Question: I am somewhat new to android and I am setting up my view perspectives (that i am fairly anal about). I want to have logcat showing on my normal editing perspective.
But I go into Window>Show View>Other Views.. select android and logcat. And the window does not show up. Sometimes it grayed out.
If I switch to the DDMS perspective it shows up just fine.
What am I doing wrong?
thanks!

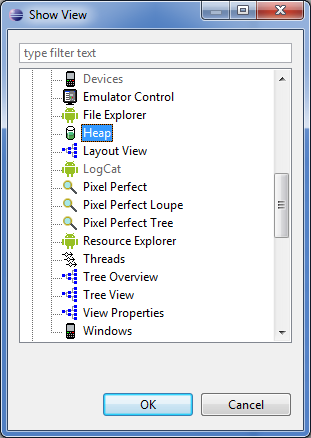
Answer: Try the following in eclipse.
Windows->close all Perspective
Windows->Open perspective->Java EE
Window->show view->other->Android->LogCat